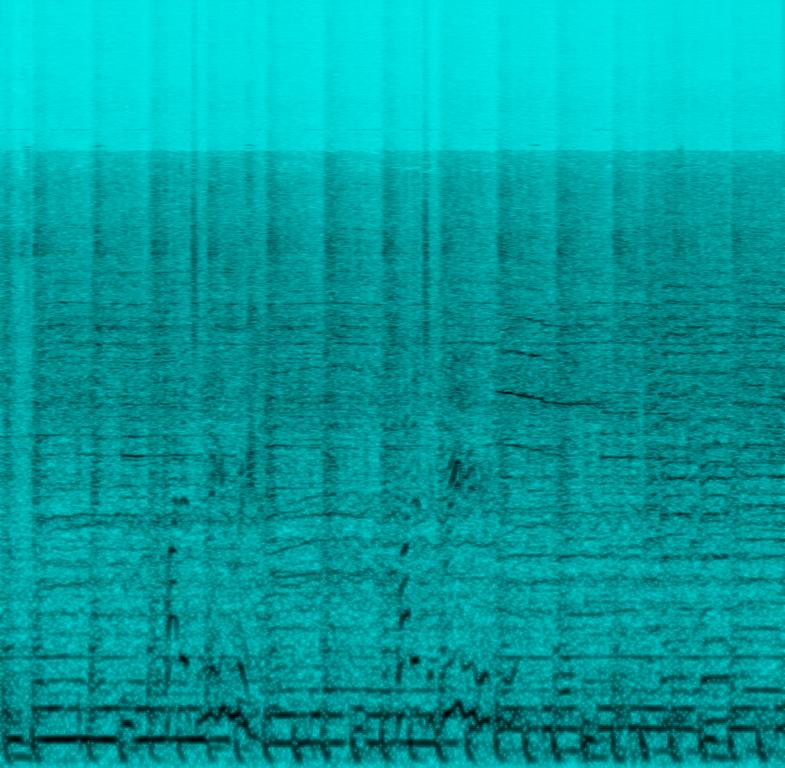
A male vocalist sings this energetic funk pop. The audio  quality is inferior and the song is not clear.The tempo is. Fast with animated trumpets, with a boomy trombone, infectious drumming, keyboard harmony, groovy bass lines, rhythmic electric and acoustic guitar and melodious choral backup. The song is melodic, enthusiastic, energetic, animated and captivating Retro Funk/Pop.